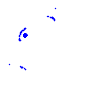
Particle: electron